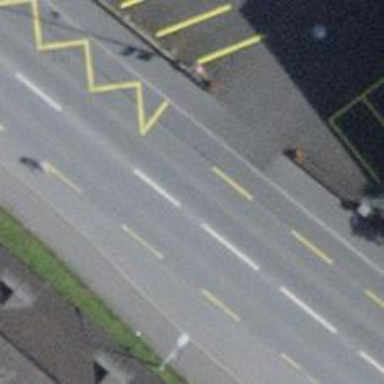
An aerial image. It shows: Secondary road with dedicated cycle lane.